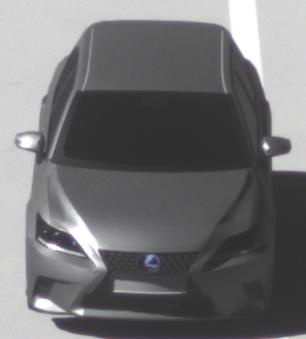
Make: Lexus
Model: CT 200h
Detailed model: CT (A10)
Model produced from: 2014/03
Model produced until: 2017/10
Doors: 5
Color: gray
Road condition: dry road
Daytime: midday
Contrast: high contrast